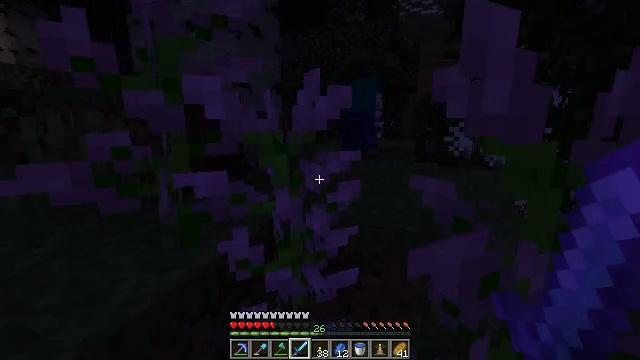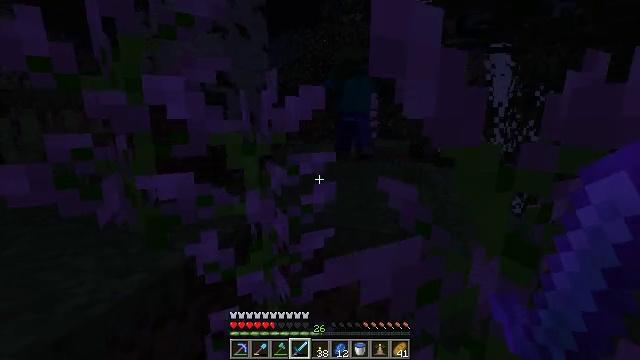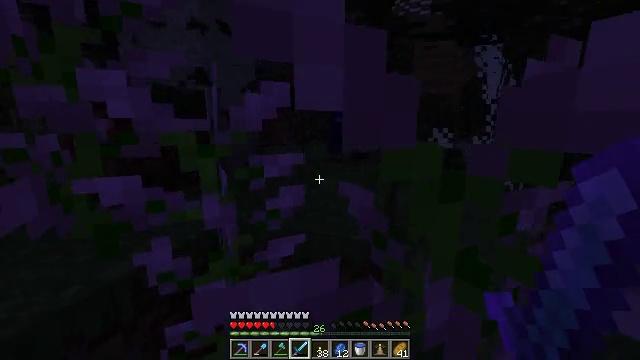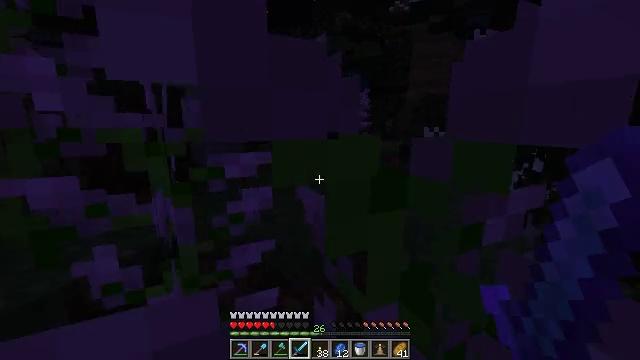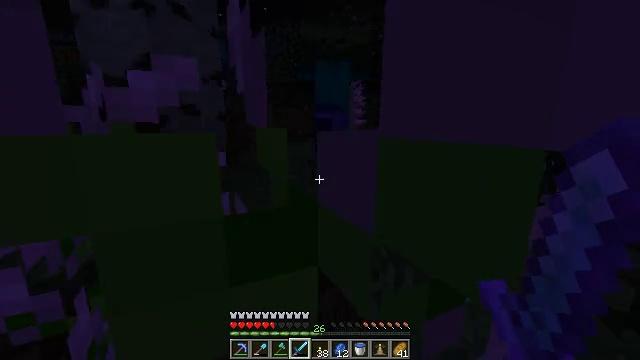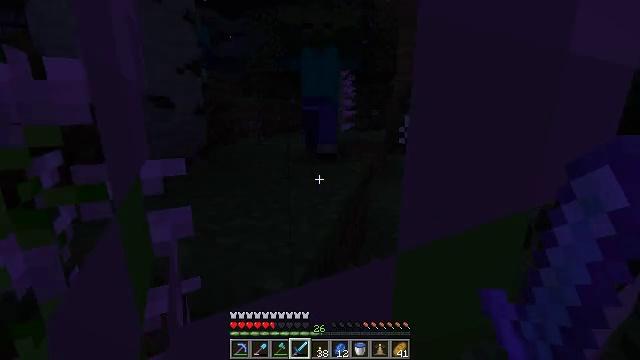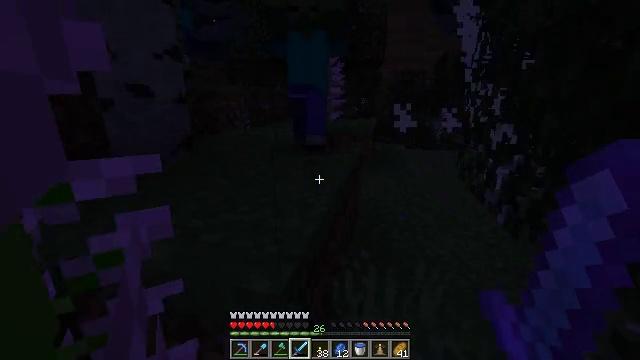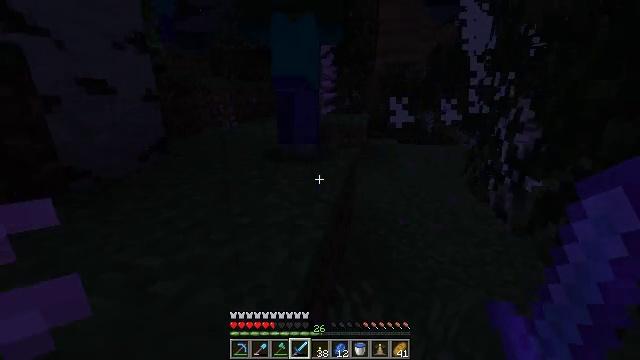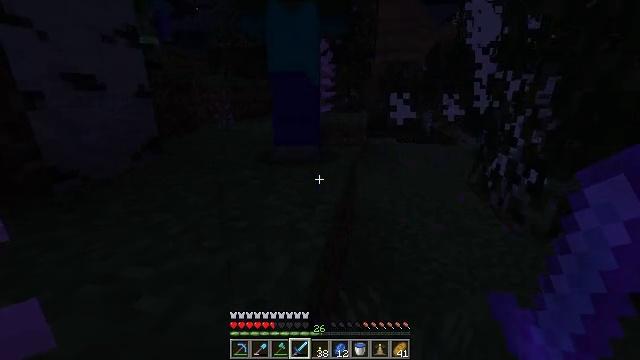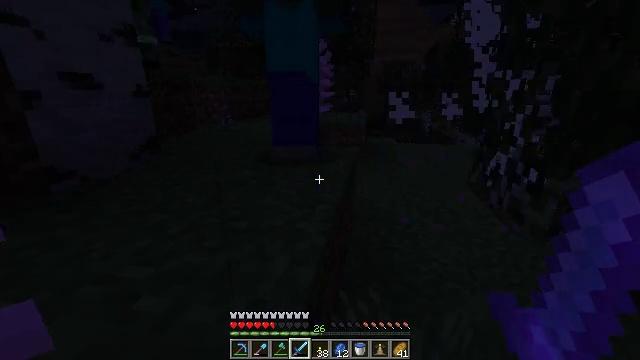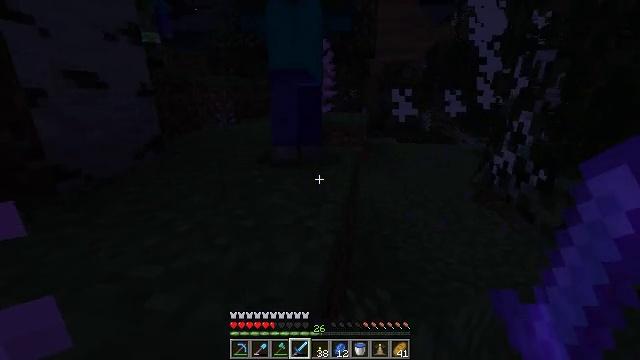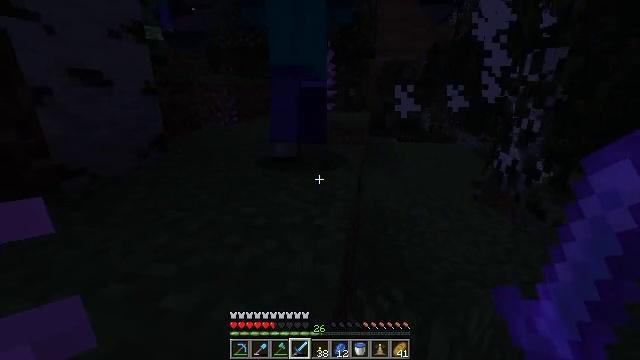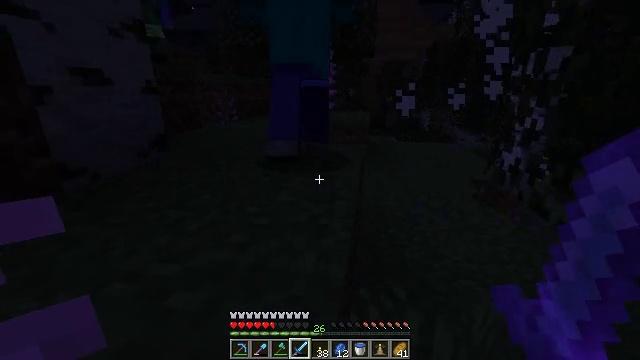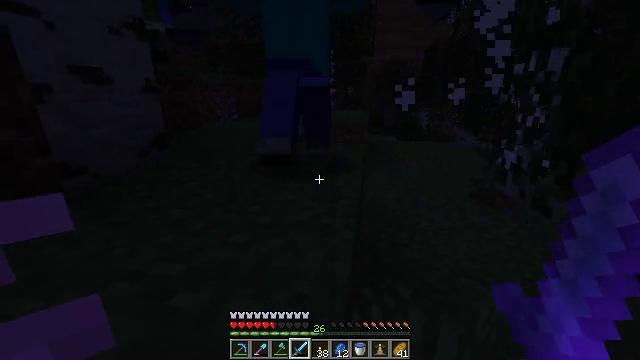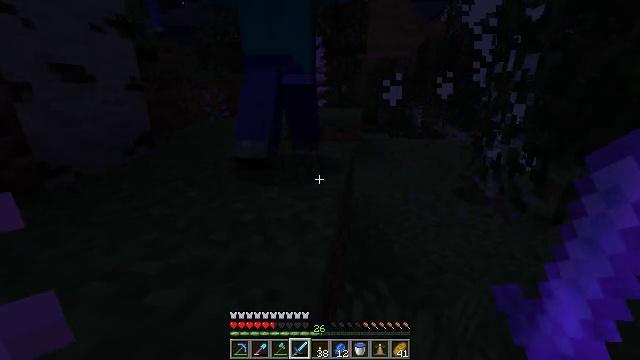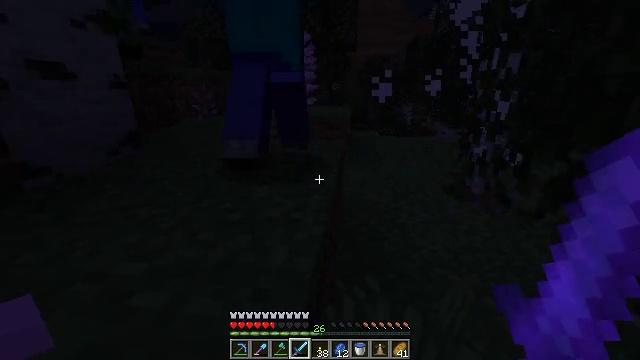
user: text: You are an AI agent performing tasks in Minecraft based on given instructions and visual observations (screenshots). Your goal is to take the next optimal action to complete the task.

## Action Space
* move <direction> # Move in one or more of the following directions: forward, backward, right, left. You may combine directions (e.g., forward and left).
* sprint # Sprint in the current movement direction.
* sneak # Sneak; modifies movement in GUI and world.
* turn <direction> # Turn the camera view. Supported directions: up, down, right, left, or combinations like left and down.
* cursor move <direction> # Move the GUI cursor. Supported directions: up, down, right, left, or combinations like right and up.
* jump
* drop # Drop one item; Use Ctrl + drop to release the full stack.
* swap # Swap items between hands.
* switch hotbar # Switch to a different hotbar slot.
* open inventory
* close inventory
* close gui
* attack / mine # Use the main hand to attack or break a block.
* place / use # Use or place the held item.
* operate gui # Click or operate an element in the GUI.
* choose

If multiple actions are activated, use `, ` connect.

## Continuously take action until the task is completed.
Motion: motion action
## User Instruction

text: Pick up the lilac.
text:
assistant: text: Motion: move forward and move right
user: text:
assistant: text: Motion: move forward and move right
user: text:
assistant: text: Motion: move forward and move right
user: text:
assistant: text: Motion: move forward
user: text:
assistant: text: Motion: move forward, turn right and down
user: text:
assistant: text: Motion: move forward, turn right and down
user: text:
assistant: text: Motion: move forward, turn right and down
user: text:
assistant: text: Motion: move forward
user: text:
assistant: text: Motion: move forward
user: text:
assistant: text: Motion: move forward
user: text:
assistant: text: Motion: move forward
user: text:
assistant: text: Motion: move forward
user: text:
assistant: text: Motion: move forward and move right
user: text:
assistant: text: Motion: move forward and move right, turn right
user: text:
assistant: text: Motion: move forward and move right, turn right
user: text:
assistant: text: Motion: move forward and move right
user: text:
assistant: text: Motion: move forward and move right
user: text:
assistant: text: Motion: move forward and move right, turn right and up
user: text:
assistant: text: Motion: move forward and move right, turn right and up
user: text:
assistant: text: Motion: move forward and move right
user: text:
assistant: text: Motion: move forward
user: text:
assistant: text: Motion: move forward
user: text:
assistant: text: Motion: move forward, turn right and down
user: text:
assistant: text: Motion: move forward
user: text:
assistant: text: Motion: move forward, turn down
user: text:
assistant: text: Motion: move forward, turn down
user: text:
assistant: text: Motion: move forward, turn right and down
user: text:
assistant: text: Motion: move forward, turn down
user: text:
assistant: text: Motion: move forward, turn right and down
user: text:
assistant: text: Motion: move forward